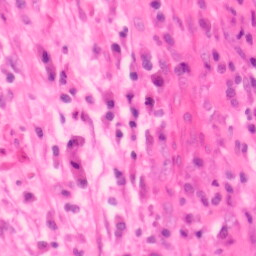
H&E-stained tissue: Colon